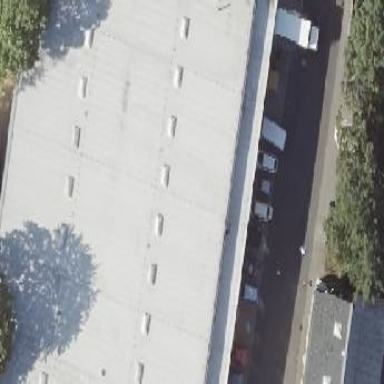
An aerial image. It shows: Flat roof retail building.